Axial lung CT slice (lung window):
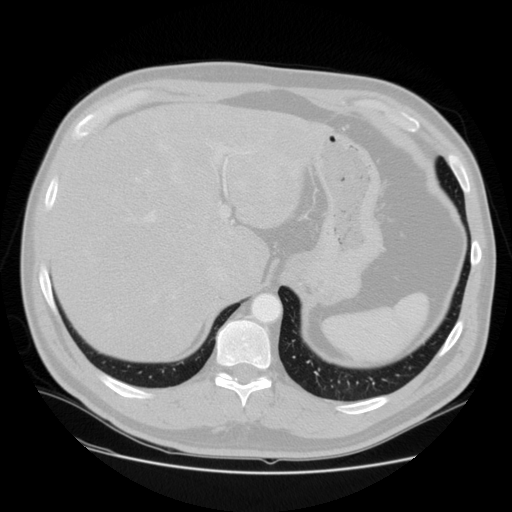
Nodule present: no